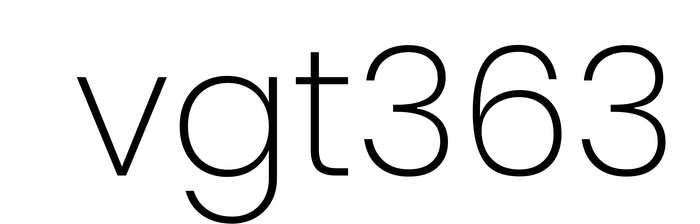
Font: Poppins-ExtraLight